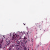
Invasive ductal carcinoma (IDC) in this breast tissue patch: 1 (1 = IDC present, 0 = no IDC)